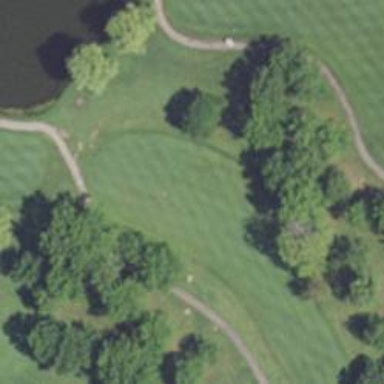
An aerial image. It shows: Golf hole.